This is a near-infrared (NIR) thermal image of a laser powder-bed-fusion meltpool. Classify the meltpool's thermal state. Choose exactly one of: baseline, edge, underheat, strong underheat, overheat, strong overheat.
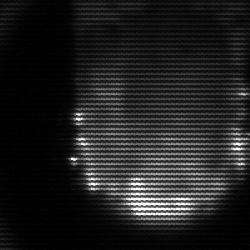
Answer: baseline